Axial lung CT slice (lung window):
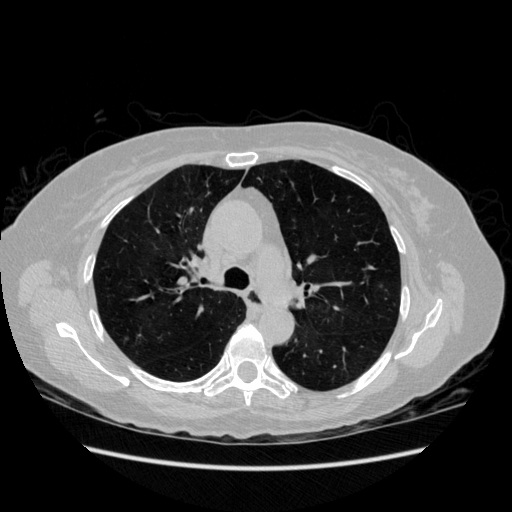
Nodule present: no